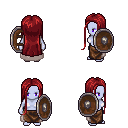
a pixel art fantasy rpg character, female body template, dark elf, purple skin, gray cape, robe skirt, brunette extra-long hairstyle, shield, four views (front, back, left, right), 2x2 character sprite sheet, small pixel art, hard edges, no anti-aliasing